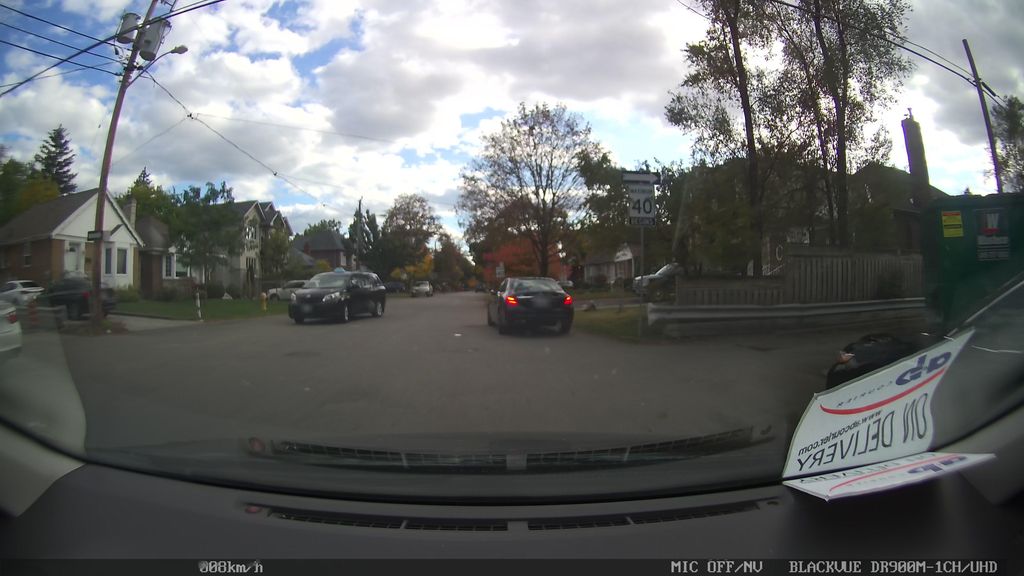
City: toronto